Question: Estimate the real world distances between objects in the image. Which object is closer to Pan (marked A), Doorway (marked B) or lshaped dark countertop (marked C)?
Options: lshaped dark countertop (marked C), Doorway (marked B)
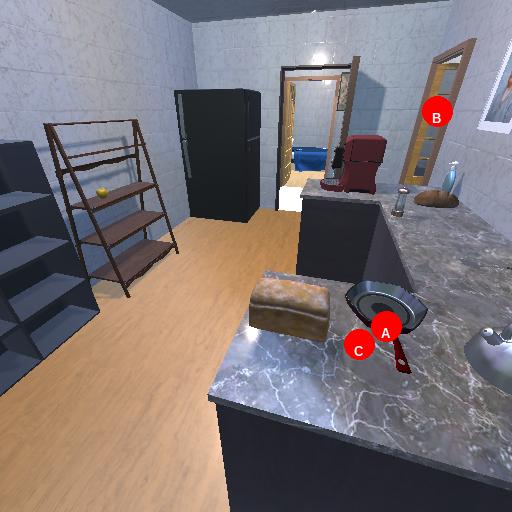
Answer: lshaped dark countertop (marked C)